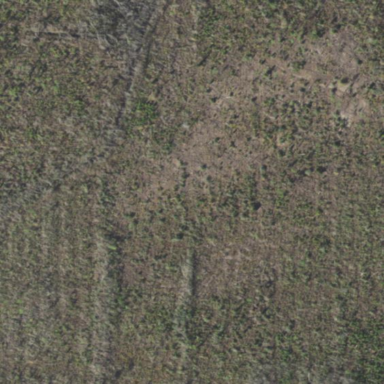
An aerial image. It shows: Forest area dominated by needle-leaved trees.